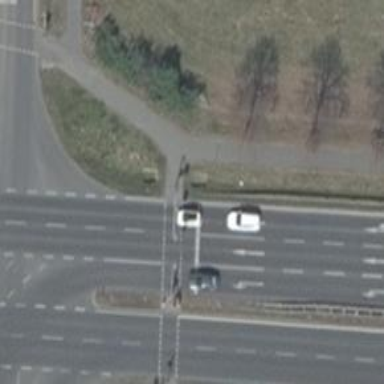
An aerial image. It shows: Road with traffic signals.